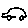
Label: car